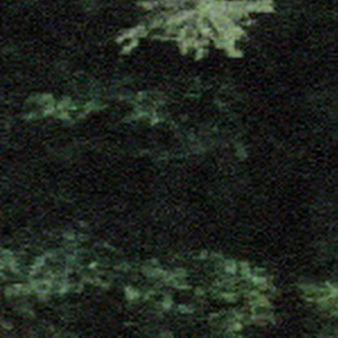
Label: other